Field crop: tomato
Growth stage: 1
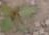
Species: solanum